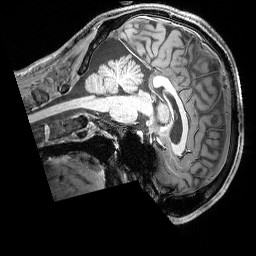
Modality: T1w
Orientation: sagittal
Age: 26
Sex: male
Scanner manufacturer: siemens
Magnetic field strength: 3 T
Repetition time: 2.3 s
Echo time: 0.00324 s